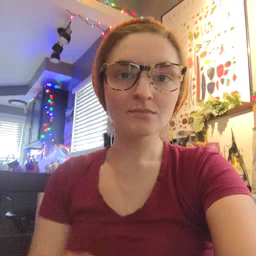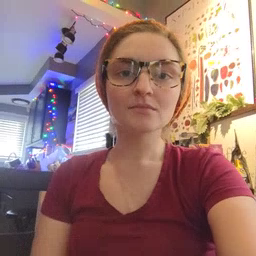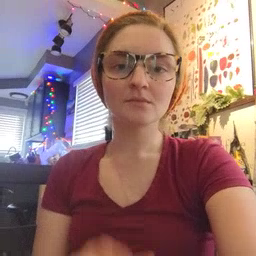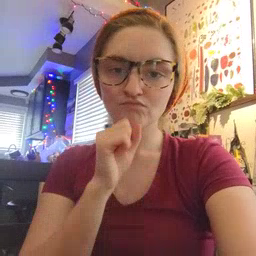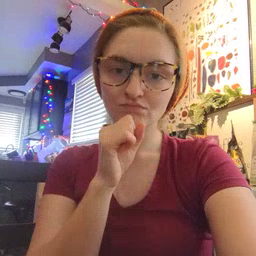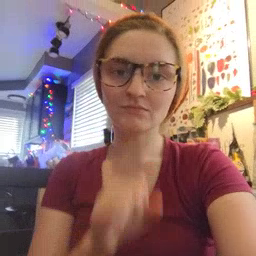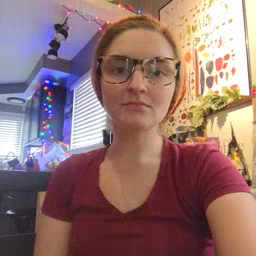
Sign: orange